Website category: book
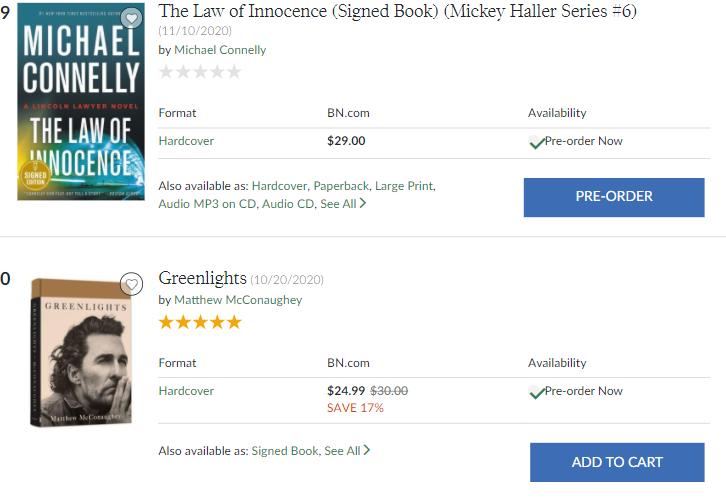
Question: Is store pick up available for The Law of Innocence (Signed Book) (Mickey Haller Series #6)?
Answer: no

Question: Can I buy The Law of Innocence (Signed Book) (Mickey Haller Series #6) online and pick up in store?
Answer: no